Field crop: maize
Growth stage: 2
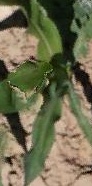
Species: maize